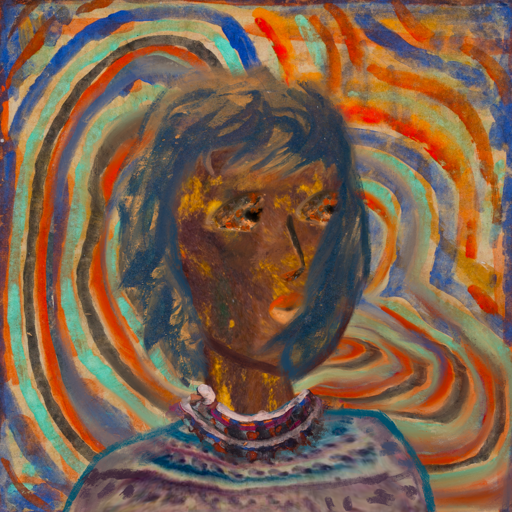
Background: Sisters, Head And Neck Side: Comrade, Face Side: Gypsy_Queen, Bust: HillGirl, Hair Side: In_The_Sun, Head Accessory: Blank, Second Necklace: Blank, Necklace: Hypocrite_1, Baby: Blank